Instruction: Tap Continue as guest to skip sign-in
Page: checkout
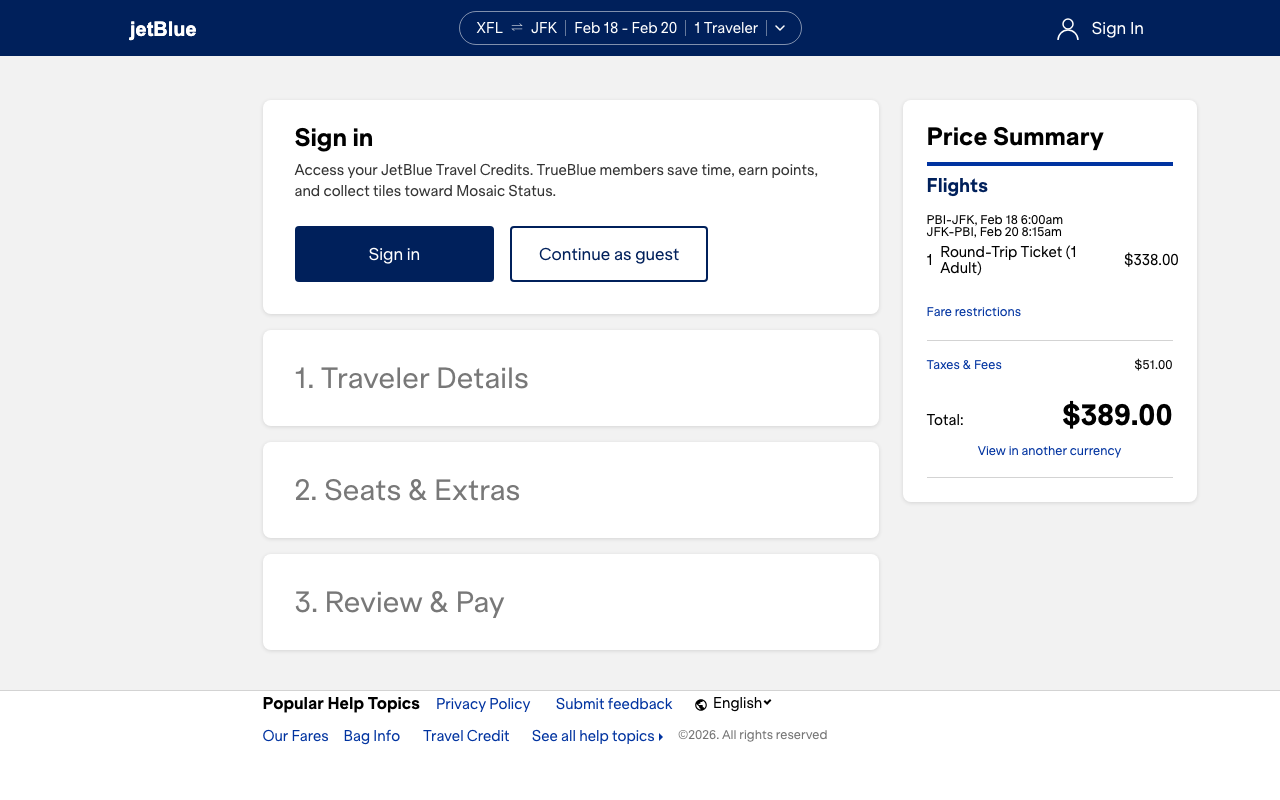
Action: click